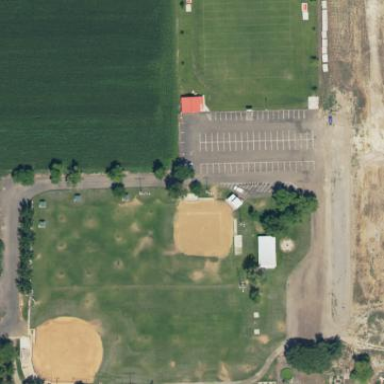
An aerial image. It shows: Pitch designated for baseball and softball activities.